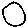
Label: circle